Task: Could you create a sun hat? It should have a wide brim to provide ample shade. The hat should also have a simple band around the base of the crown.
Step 168:
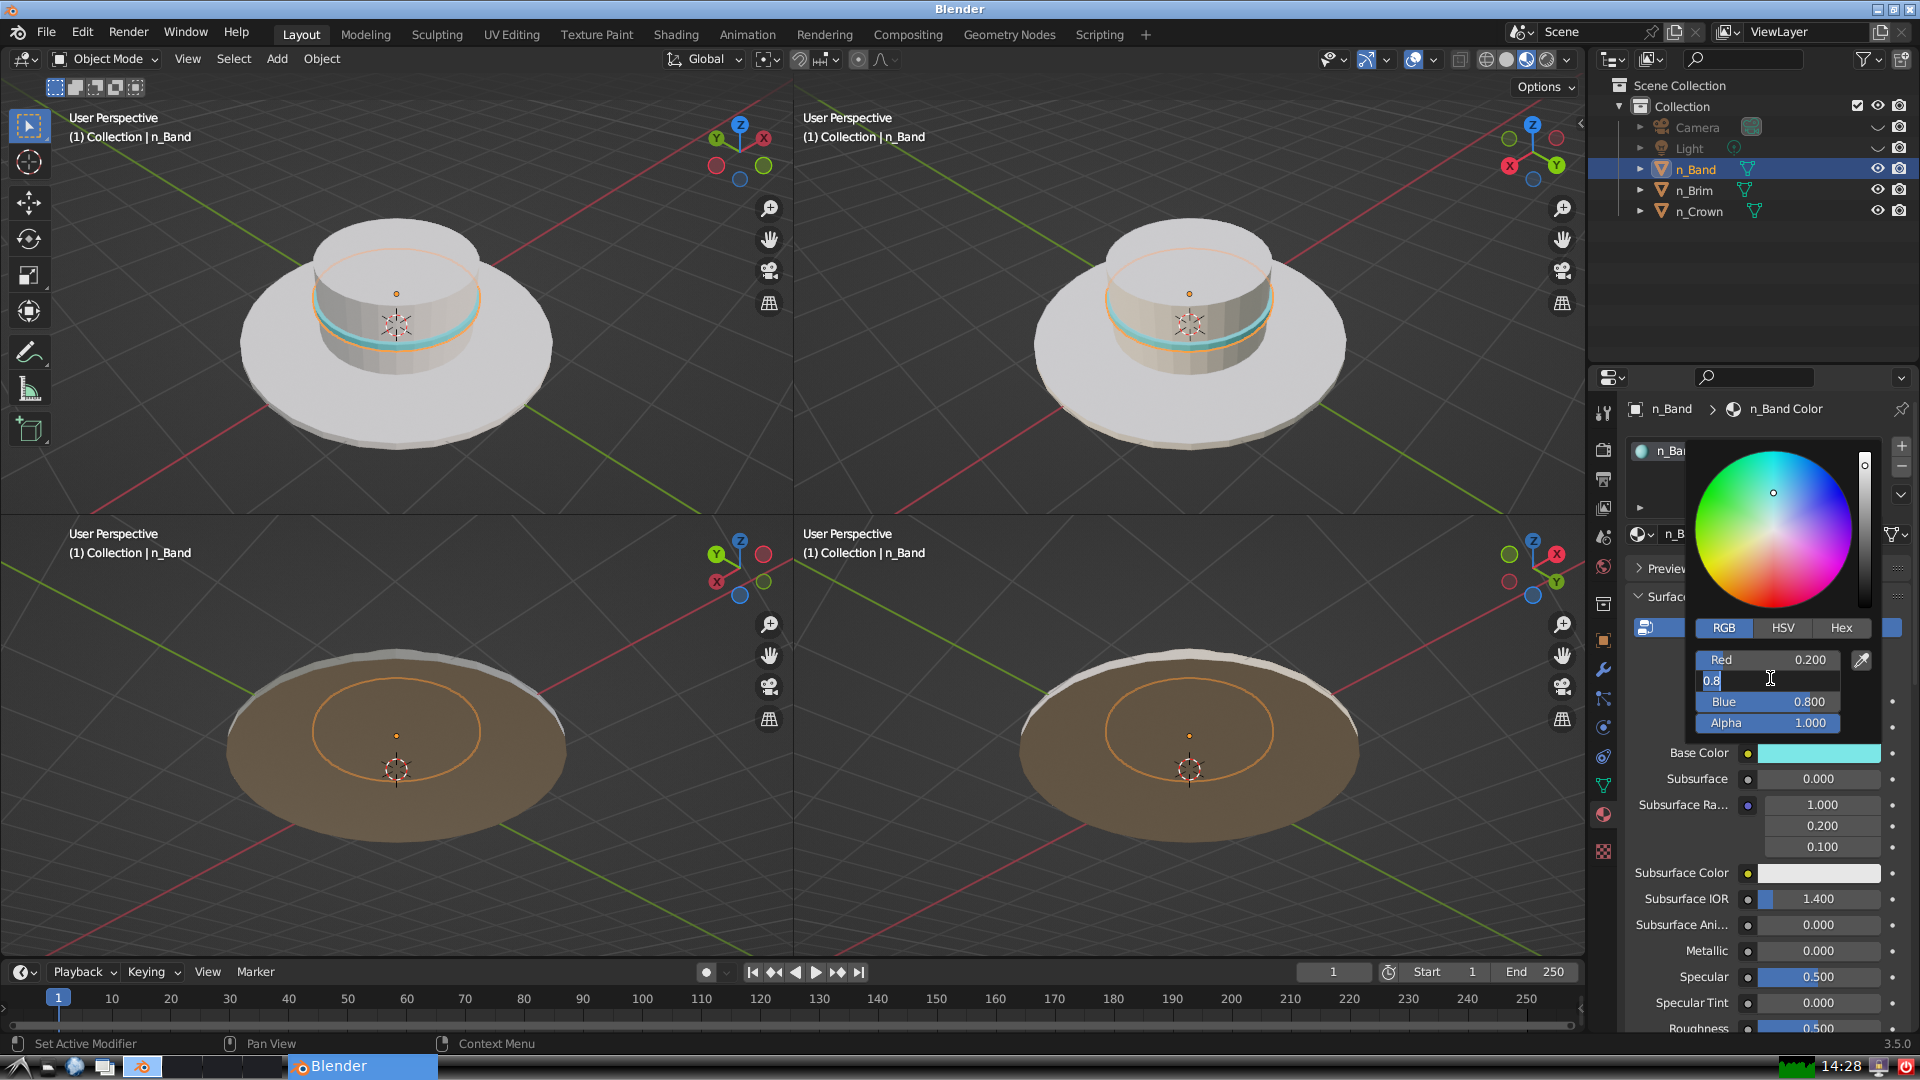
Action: input_text: 0.2